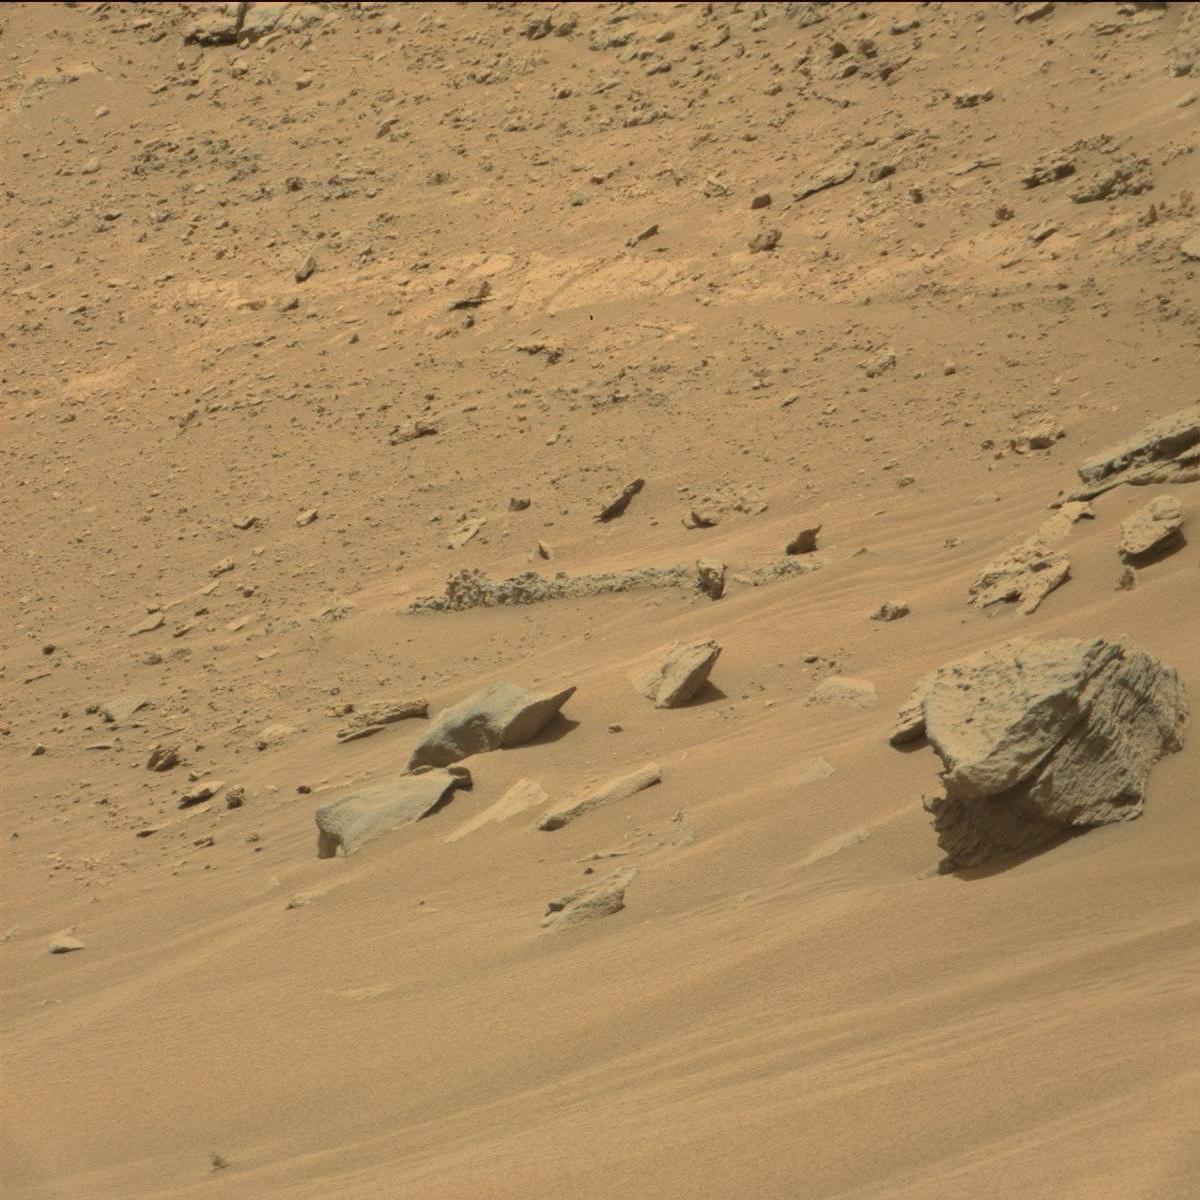
Terrain classes present: Bedrock, Sand / Soil